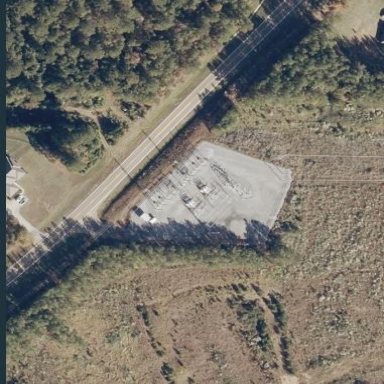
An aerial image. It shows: Distribution level power substation enclosed by fence.